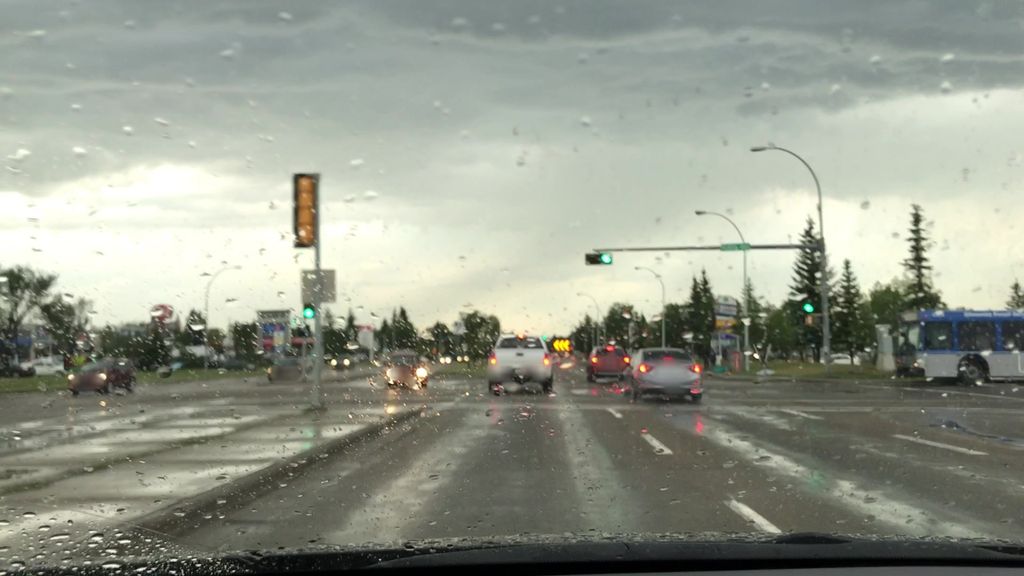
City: edmonton